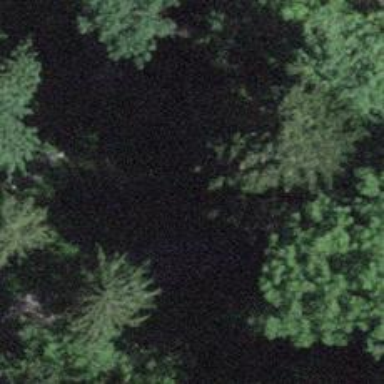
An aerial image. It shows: Culvert tunnel.